Interaction volume radius: 5 \u00c5
Interaction volume height: 10 \u00c5
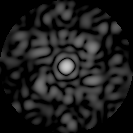
Disorder parameter: 0.7041